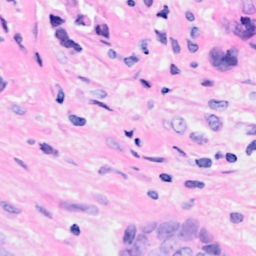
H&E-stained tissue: Breast